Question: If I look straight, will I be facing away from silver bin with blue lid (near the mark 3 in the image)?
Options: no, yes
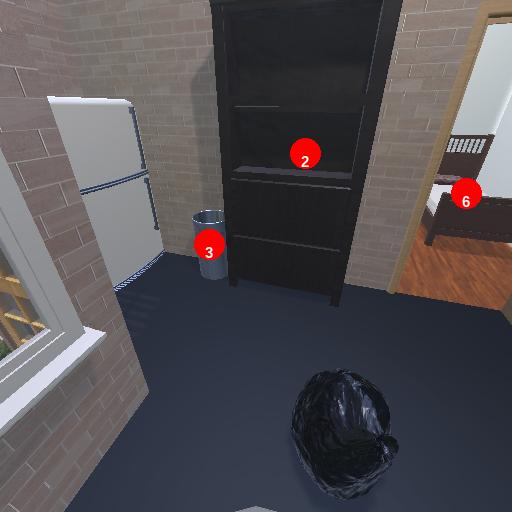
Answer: no